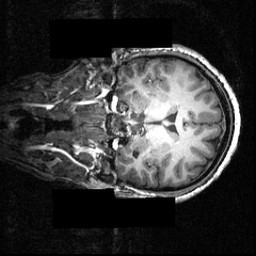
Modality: T1w
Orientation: coronal
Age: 26
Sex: male
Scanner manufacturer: siemens
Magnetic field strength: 3.951 T
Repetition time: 1.5 s
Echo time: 0.00335 s